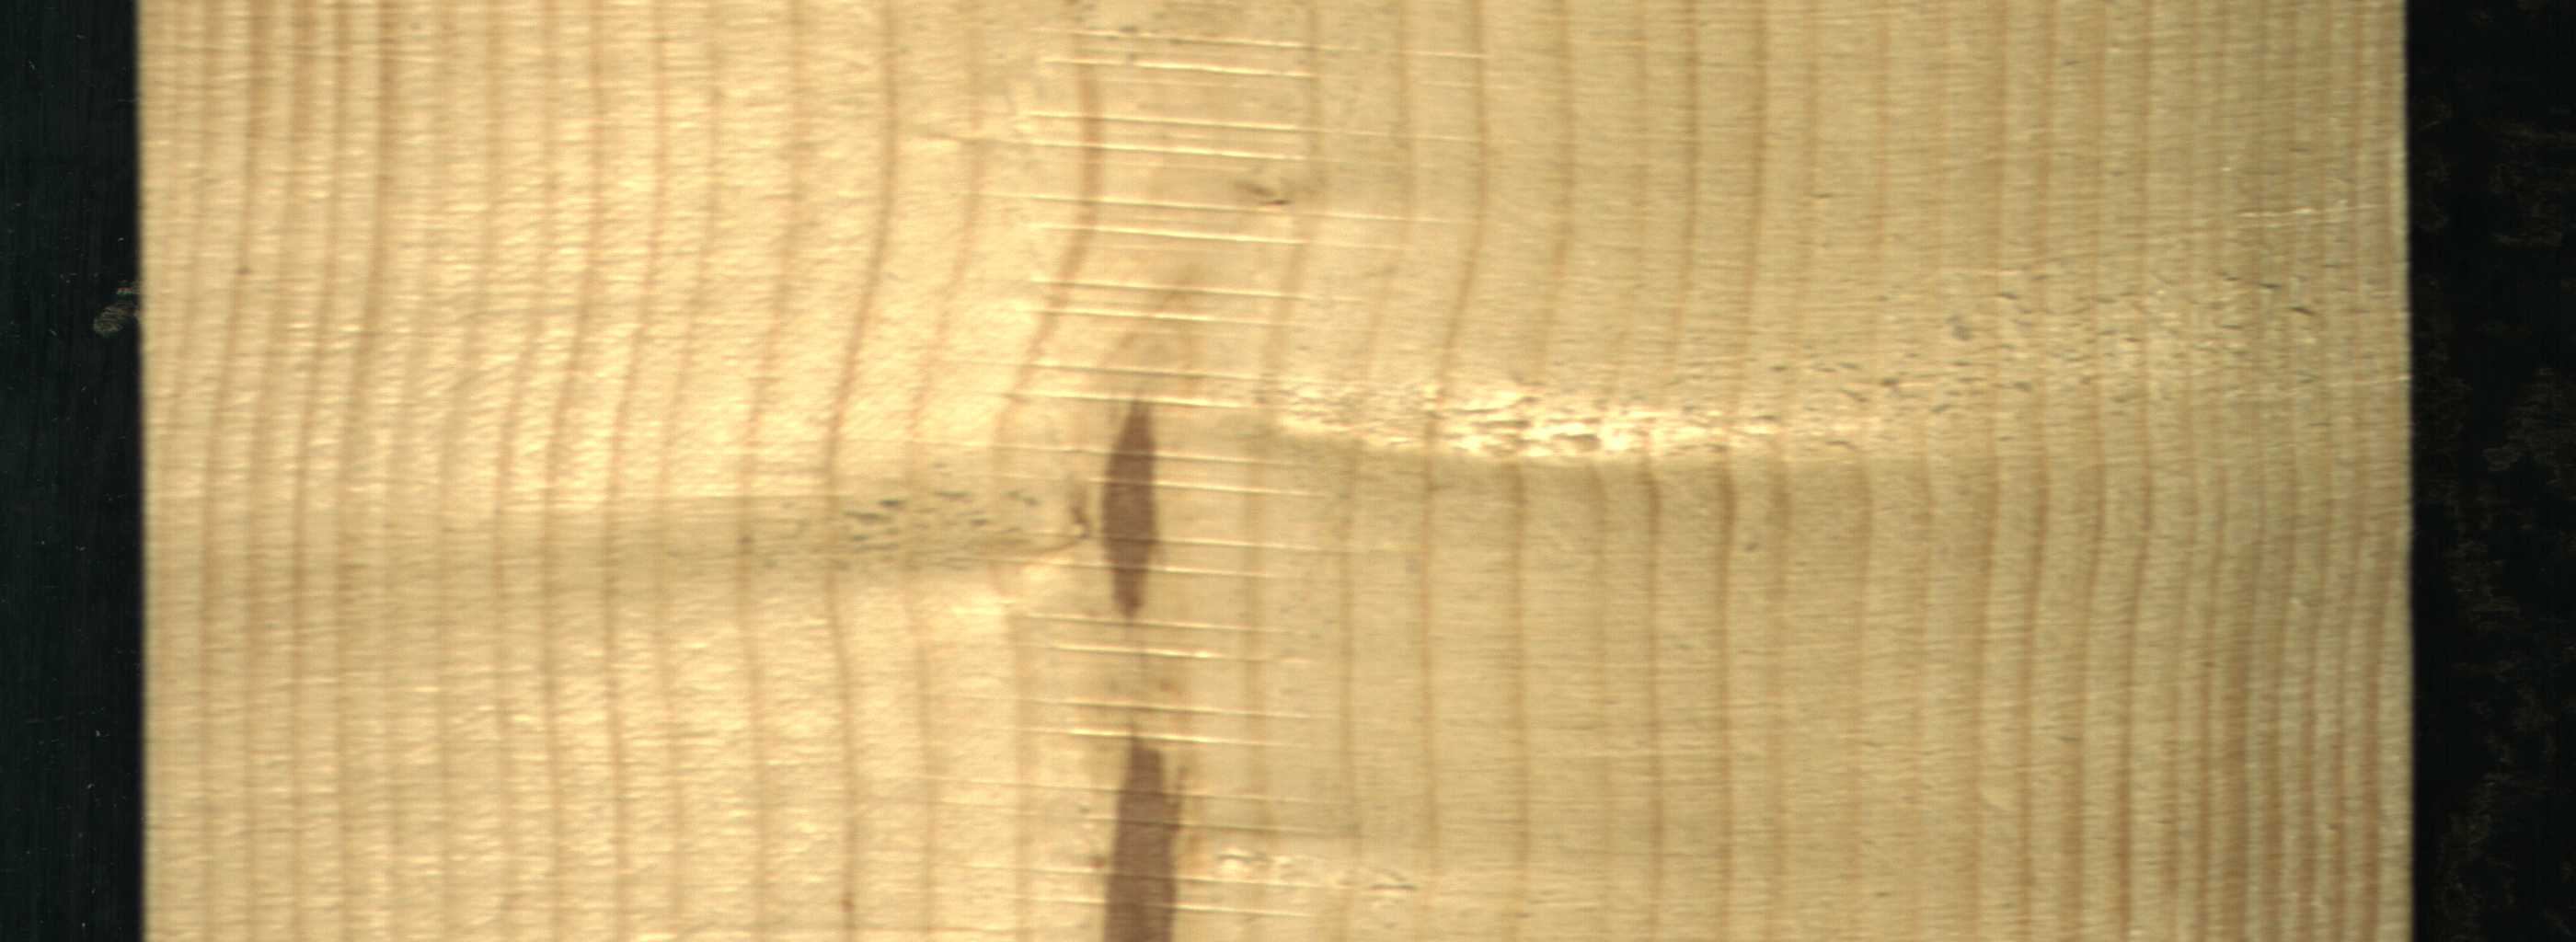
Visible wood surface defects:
Marrow
Marrow